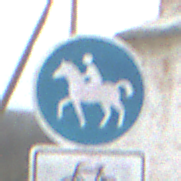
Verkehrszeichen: Reitweg
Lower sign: EinspurigeFahrzeugeFrei1
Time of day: MorningAfternoon
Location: Outdoor (Nature)
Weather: PartlyCloudy
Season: Autumn
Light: Natural